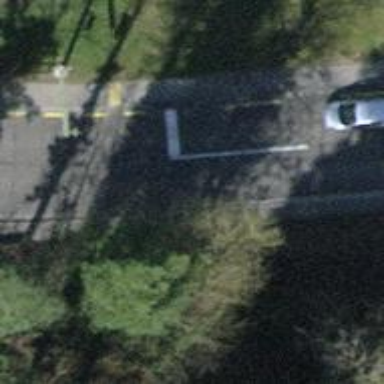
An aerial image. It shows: Road with traffic signals.